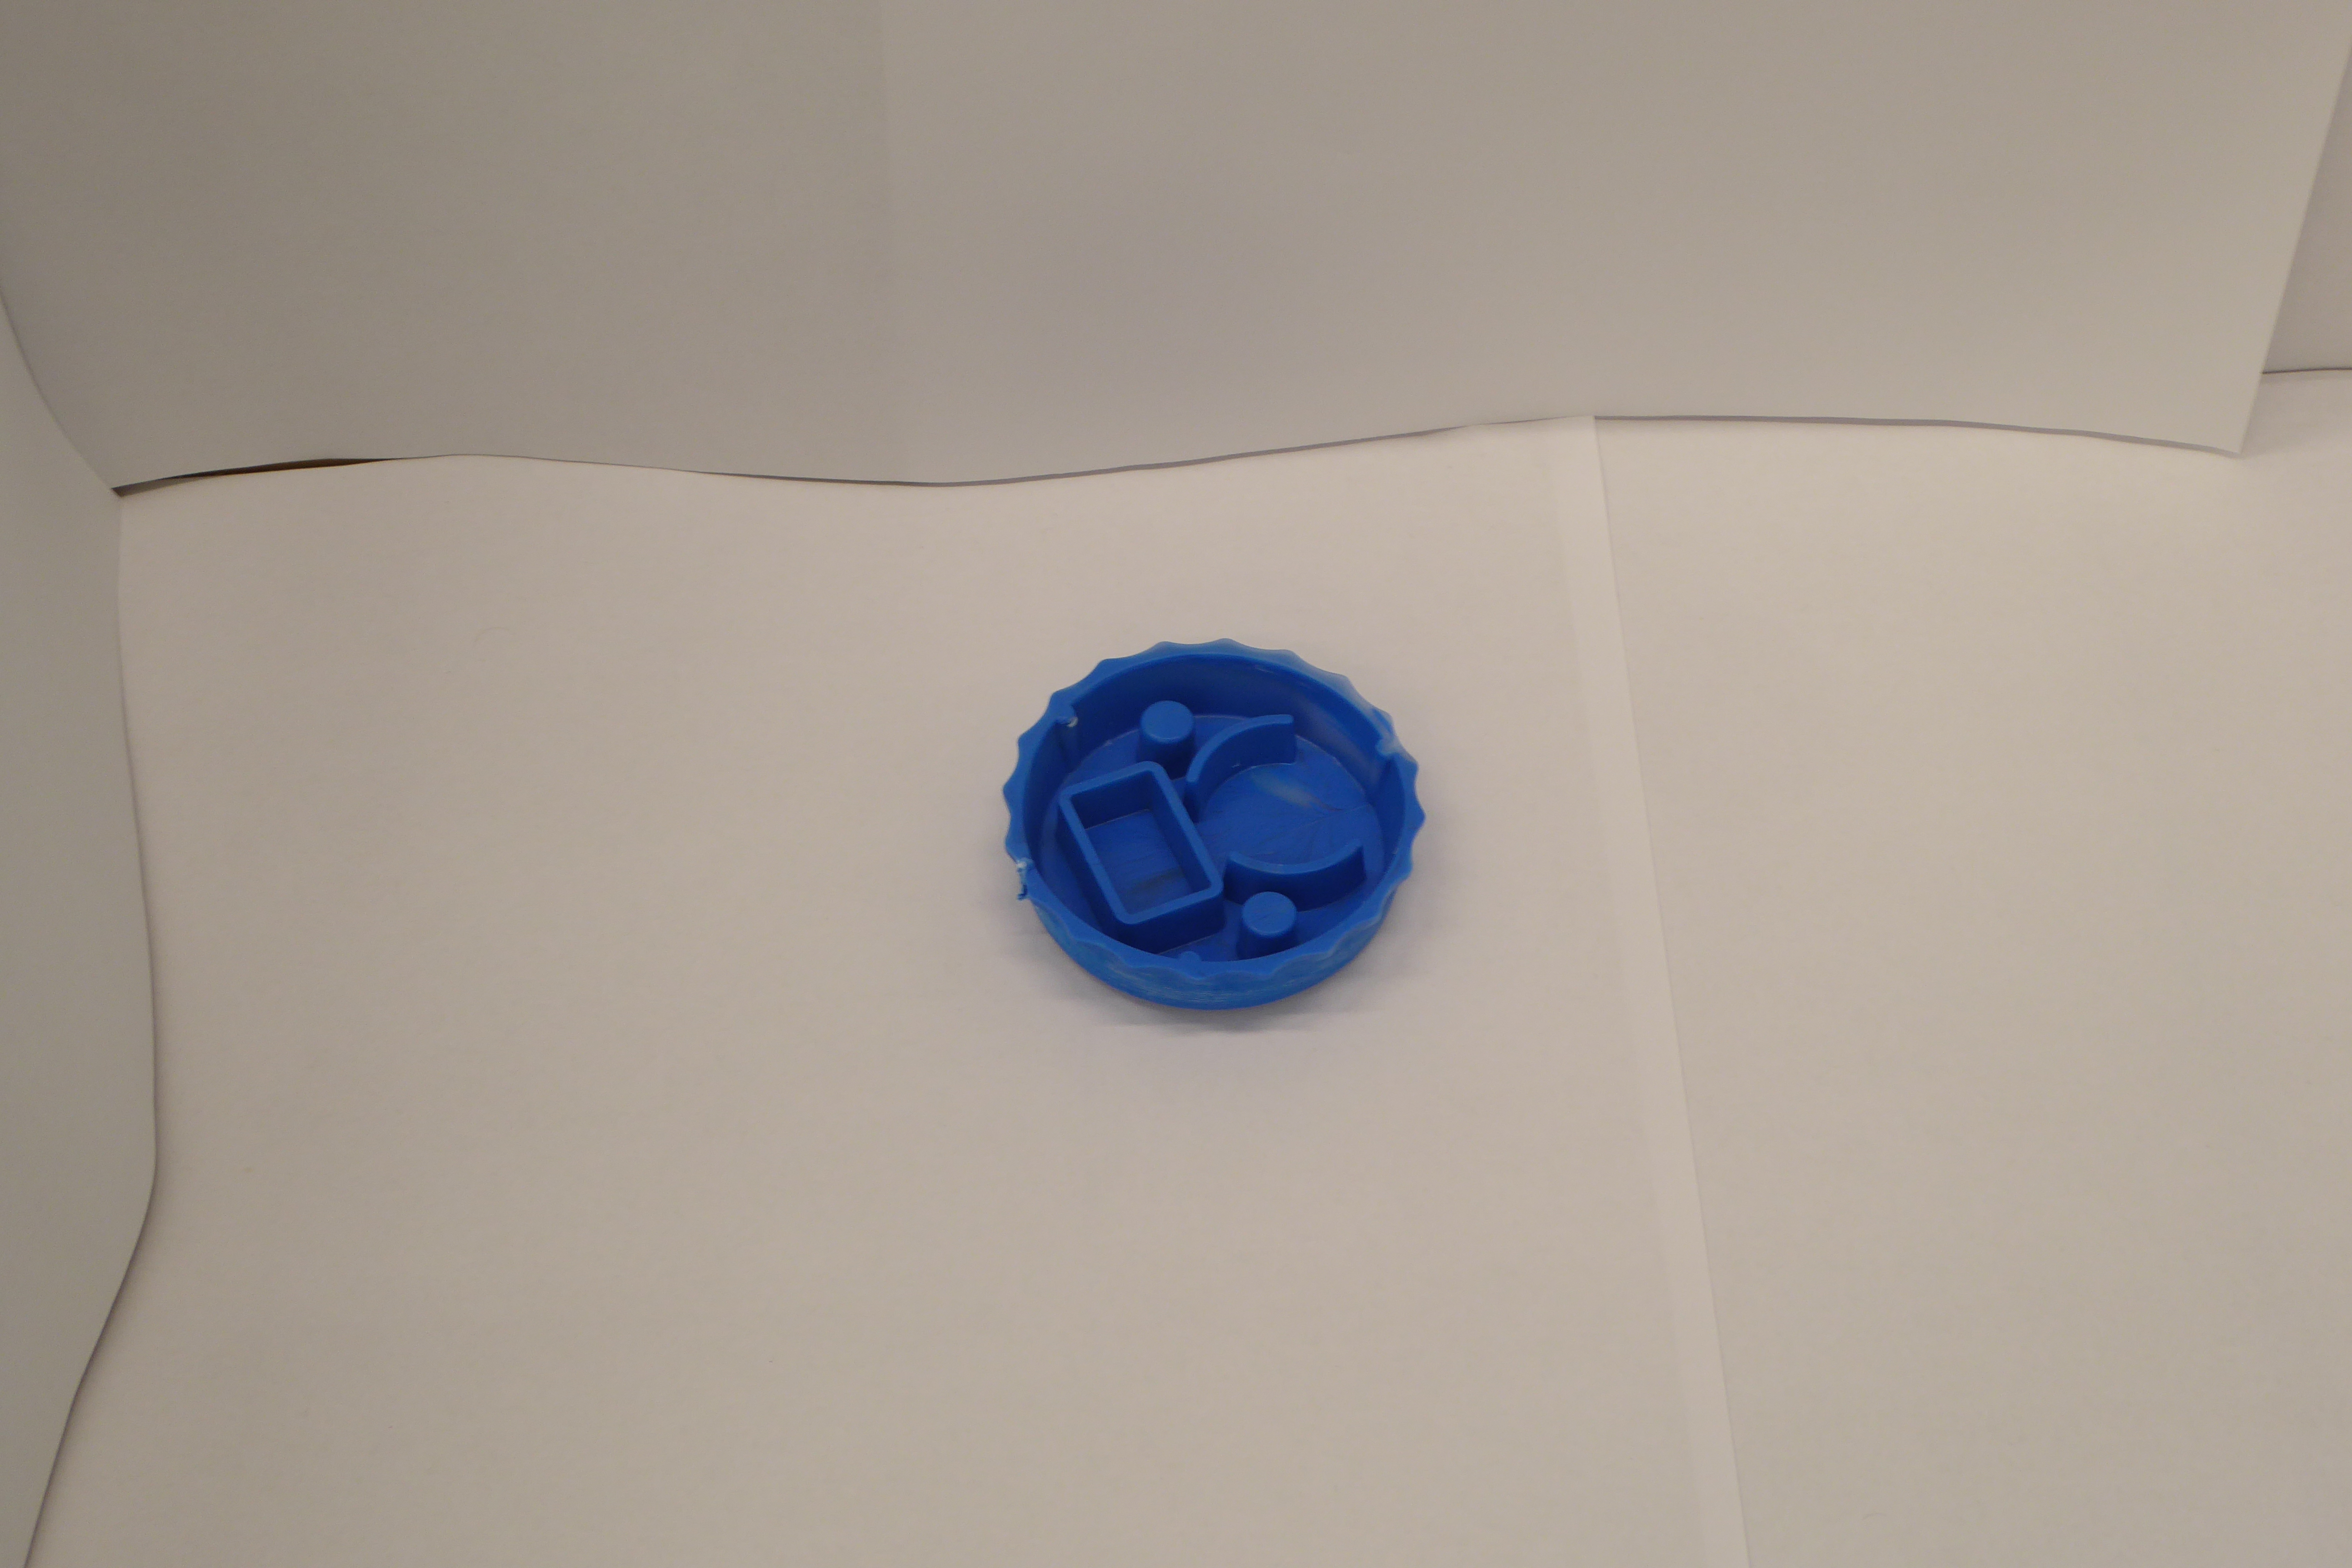
Label: Bottle Opener - Cover